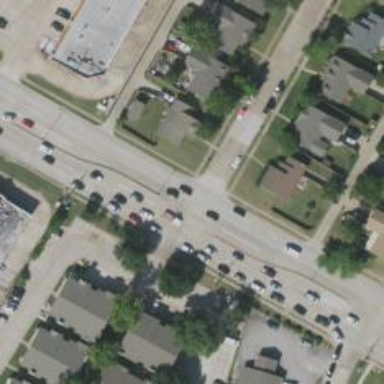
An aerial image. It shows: Secondary road with separate sidewalk.